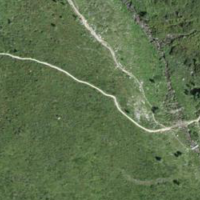
EUNIS habitat code: 26
Species observed at this site:
Empetrum nigrum